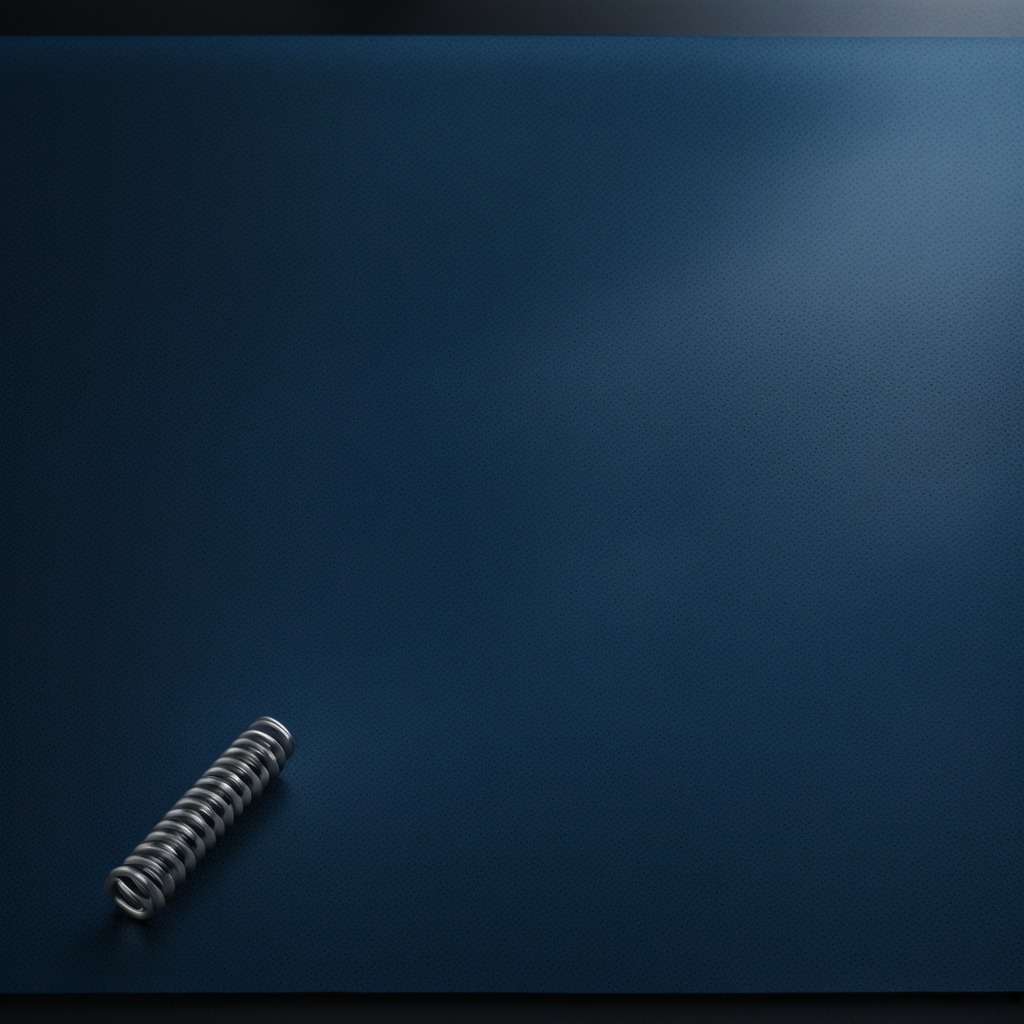
A coiled metal spring is lying on the clean granite tabletop covered with a blue rubber mat inside a workshop at night dim ambient light soft shadows worn but beneath the mat